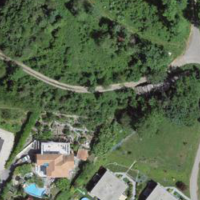
EUNIS habitat code: 43
Species observed at this site:
Corylus avellana